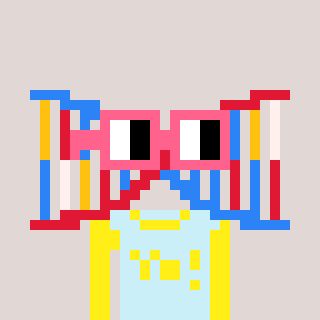
a pixel art character with square pink glasses, a dna-shaped head and a cold-colored body on a warm background